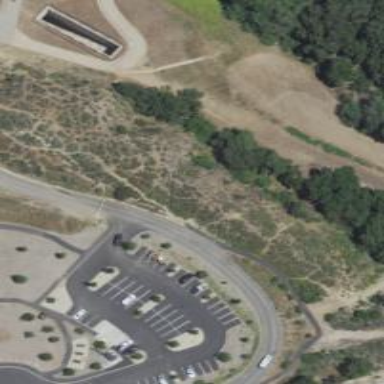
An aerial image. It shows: Disc golf hole.